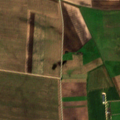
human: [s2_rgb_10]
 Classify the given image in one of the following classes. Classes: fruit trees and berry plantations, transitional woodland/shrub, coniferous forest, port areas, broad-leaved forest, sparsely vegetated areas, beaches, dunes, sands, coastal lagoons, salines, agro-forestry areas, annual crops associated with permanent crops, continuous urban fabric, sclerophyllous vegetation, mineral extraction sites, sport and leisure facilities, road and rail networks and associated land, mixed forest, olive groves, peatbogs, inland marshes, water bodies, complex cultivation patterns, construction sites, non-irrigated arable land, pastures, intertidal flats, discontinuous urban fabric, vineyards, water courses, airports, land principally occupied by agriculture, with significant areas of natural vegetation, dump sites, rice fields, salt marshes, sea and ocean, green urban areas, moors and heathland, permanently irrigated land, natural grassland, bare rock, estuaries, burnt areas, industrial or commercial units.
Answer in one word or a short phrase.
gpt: non-irrigated arable land, pastures